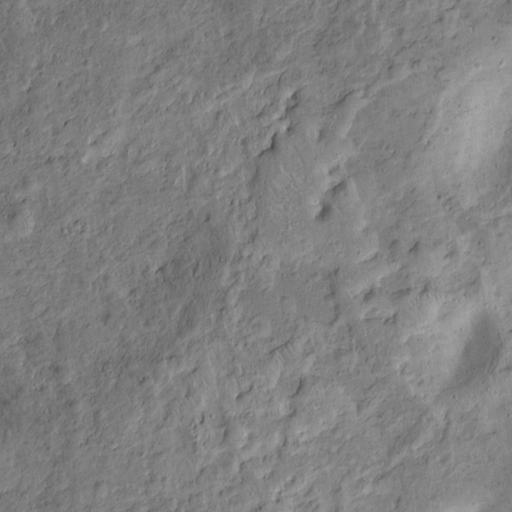
Classes present: Background, Cone